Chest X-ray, PA view. Patient: 44 years old, sex M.
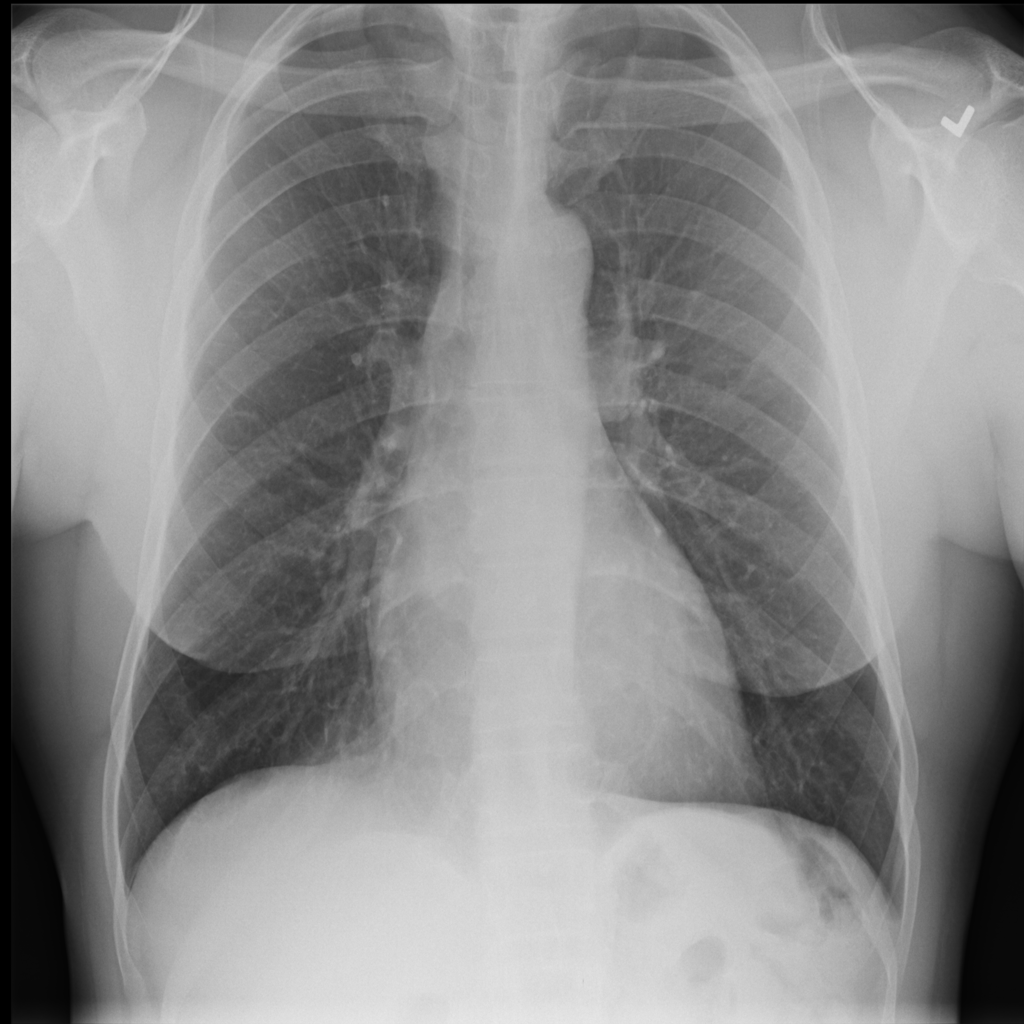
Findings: No Finding